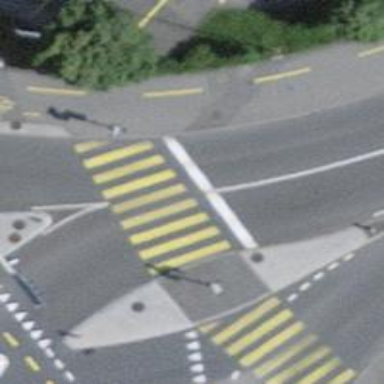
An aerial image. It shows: Road with traffic signals.